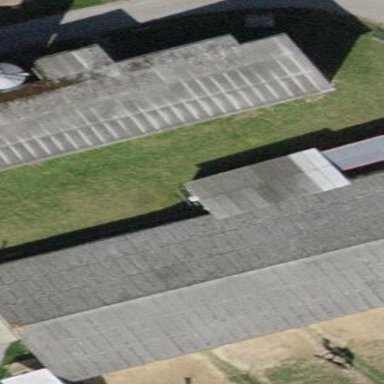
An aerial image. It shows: Grey farm auxiliary building with skillion roof.